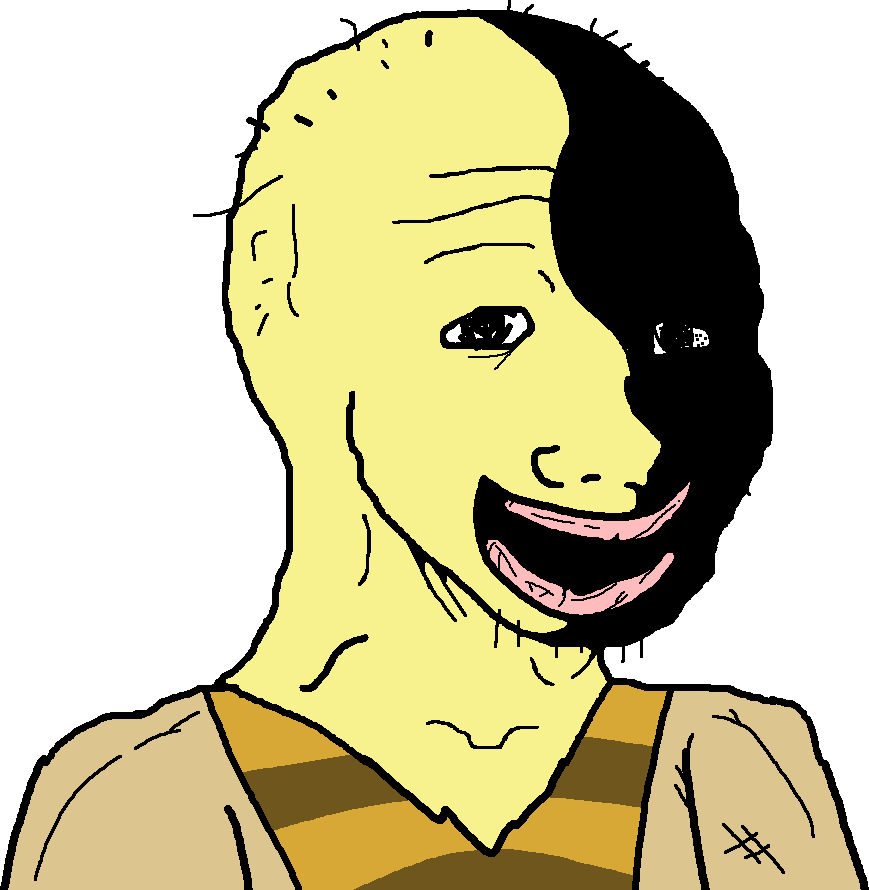
Label: 5_Animal